Question: I have a very simple question regarding the Z axis of a 'SkeletonPoint'. Is the Z value the direct distance to the sensor (the left Z? in the image) or is the Z value the distance to the sensor baseline (the right Z? in the image).
Thanks!

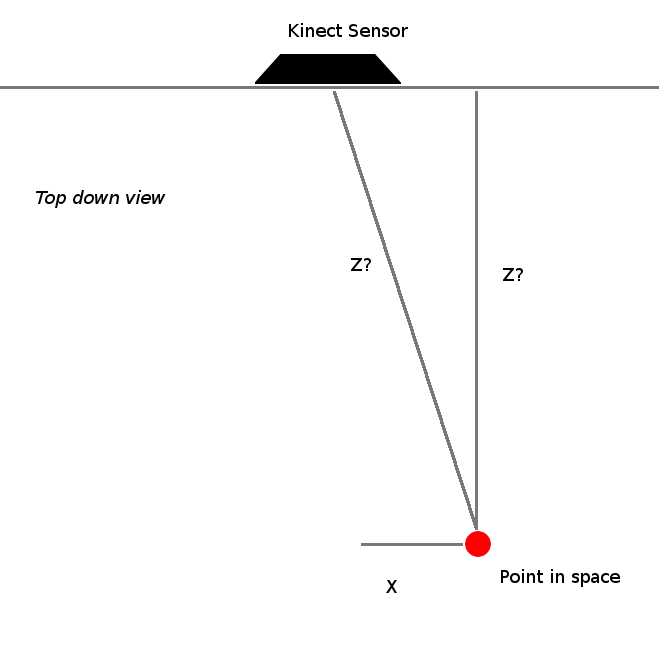
Answer: 'Z' is the distance from the Kinect's baseline (your right 'Z'). If you could follow left/right path along your 'X' axis without gaining or losing distance from the Kinect then 'Z' would remain the same.
The coordinate system is a standard <URL>.